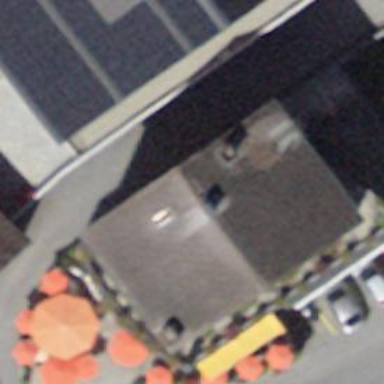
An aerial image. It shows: Hotel offering tourism services.